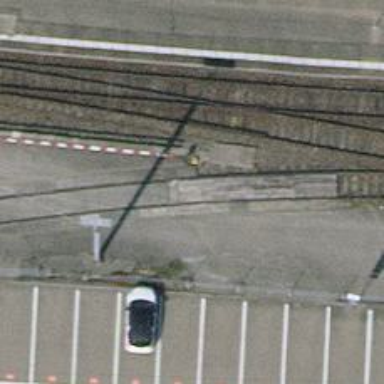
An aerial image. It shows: Railway siding for service.